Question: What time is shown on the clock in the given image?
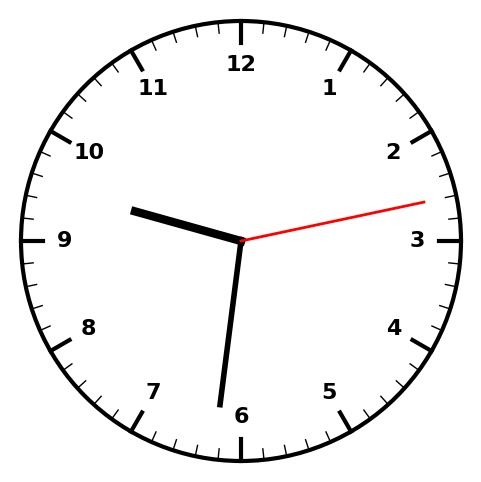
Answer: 09:31:13